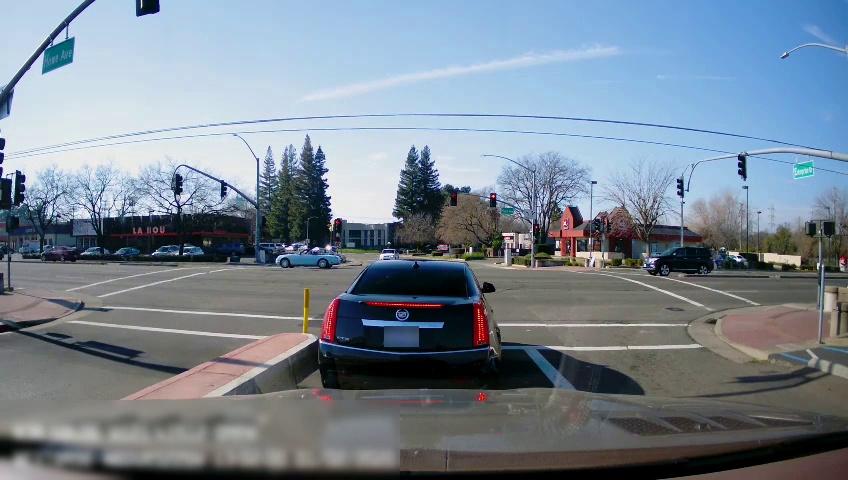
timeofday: Day
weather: Sunny
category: Drivable Space
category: Vehicles | SUV
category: Vehicles | Car
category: Vehicles | Truck
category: Vehicles | Car
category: Vehicles | Car
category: Vehicles | Car
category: Vehicles | Car
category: Vehicles | Car
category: Vehicles | Car
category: Lanes | Opposite Lane
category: Lanes | Current Lane
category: Traffic | Lights
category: Traffic | Signs
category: Traffic | Lights
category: Traffic | Lights
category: Traffic | Lights
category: Traffic | Lights
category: Traffic | Lights
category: Traffic | Lights
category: Traffic | Lights
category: Traffic | Lights
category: Traffic | Signs
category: Traffic | Lights
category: Traffic | Lights
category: Traffic | Lights
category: Traffic | Lights
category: Traffic | Lights
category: Traffic | Signs
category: Traffic | Lights
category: Traffic | Lights
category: Traffic | Lights